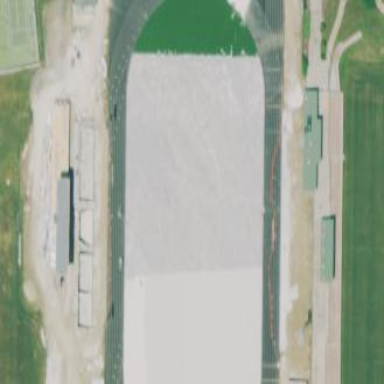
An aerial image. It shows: American football pitch with artificial turf.